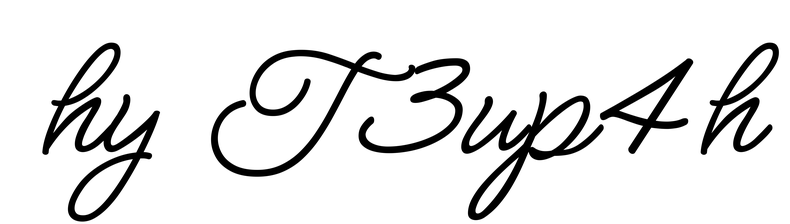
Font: MeowScript-Regular